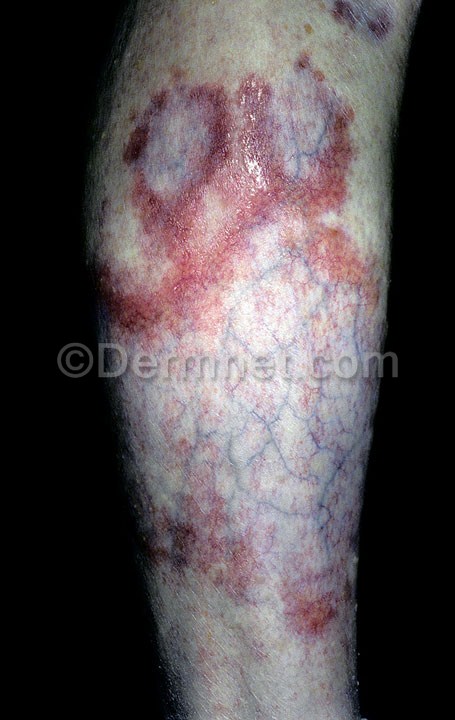
Disease: Systemic Disease